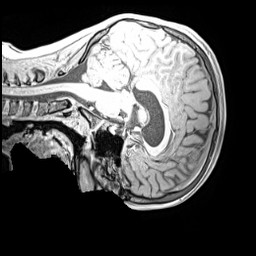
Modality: MP2RAGE
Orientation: sagittal
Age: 12
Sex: male
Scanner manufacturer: siemens
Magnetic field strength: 3 T
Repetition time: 4 s
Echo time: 0.00299 s